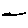
Label: line